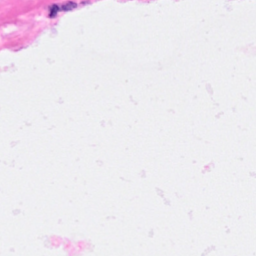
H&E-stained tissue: Breast